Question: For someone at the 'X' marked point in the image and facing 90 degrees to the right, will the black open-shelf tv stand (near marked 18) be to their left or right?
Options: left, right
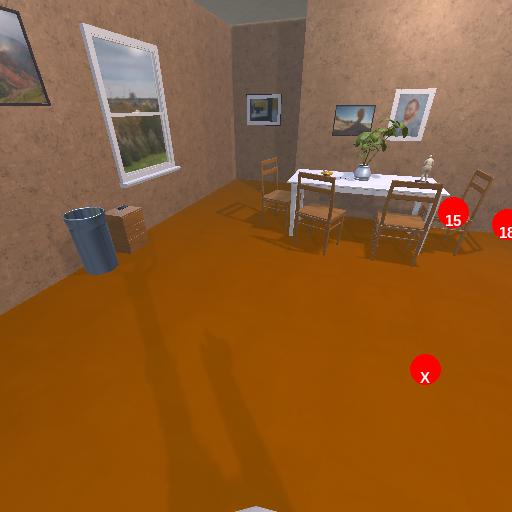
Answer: left